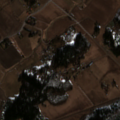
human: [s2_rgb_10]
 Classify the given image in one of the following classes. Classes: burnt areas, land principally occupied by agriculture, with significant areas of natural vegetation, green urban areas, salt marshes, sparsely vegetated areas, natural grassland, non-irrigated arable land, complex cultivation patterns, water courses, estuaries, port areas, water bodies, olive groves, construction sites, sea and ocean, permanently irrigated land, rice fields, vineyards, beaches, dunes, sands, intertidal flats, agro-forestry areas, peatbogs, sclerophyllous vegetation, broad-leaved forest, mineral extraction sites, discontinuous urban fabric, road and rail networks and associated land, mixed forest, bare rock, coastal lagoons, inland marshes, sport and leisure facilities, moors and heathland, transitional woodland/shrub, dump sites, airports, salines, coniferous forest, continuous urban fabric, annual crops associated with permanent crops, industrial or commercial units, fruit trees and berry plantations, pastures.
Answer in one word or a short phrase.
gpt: non-irrigated arable land, coniferous forest, mixed forest